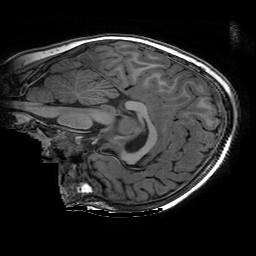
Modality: T1w
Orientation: sagittal
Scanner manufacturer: ge
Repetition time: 0.008096 s
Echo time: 0.00318 s